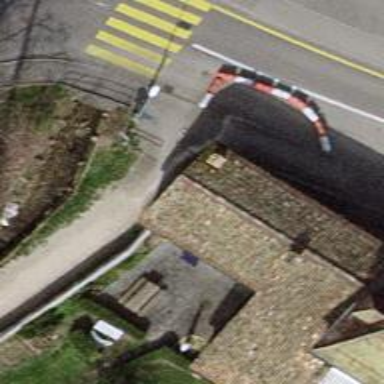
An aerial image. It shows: Cycle barrier.